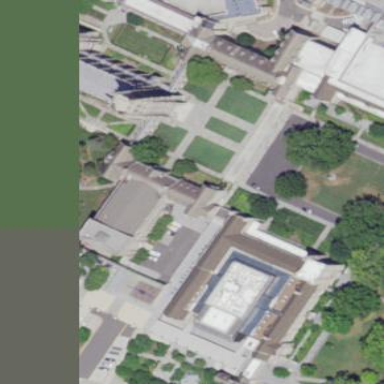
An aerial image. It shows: View of university building.